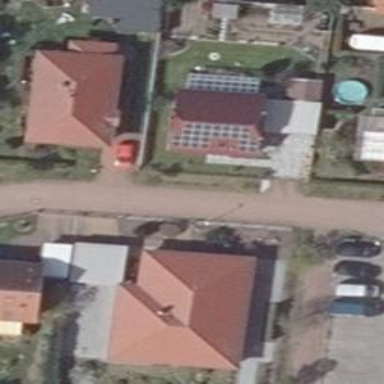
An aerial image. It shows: Solar power generator with photovoltaic panels.